Question: I need to update a List collection with a new List collection in a way that:
- -
Unfortunately, clearing the original List and rebuilding it from the new one is not an option because those already hold objects with important values/references I do not want to lose.
What I need to achieve can be summarized as follows:

I came up with 'some' solution which 'kind of' works, but I really don't like it and I am not sure how efficient this is...
'''
class MyClass{
int someInt;
String someString;
int rowID; // DB reference, cannot lose it...
...
}
public static List<MyClass> mergeMyClassLists(List<MyClass> origList, List<MyClass> newList){
Integer index[]= new Integer[origList.size()];
// Find the ones to remove from the old list
int c=0;
for(MyClass origMyClass:origList){
if(!hasMyClass(newList,origMyClass)) index[c] = origList.indexOf(origMyClass);
c++;
}
// Then remove them
for(int i:index){
if(index[i]!=null)
origList.remove(index[i]);
}
//Add new ones
for(MyClass newMyClass:newList){
if(!hasMyClass(origList,newMyClass)) origList.add(newMyClass);
}
return origList;
}
private static boolean hasMyClass(List<MyClass> myClassList, MyClass myClass){
for(MyClass mc:myClassList){
// Are they the same? based on my own criteria here
if(mc.someInt == myClass.someInt && mc.someString.equals(myClass.someString)) return true;
}
return false;
}
'''
I get the feeling I might be over-complicating the situation...
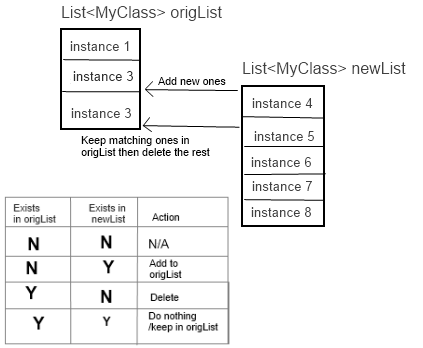
Answer: Override 'equals' and 'hashCode' in 'MyClass' to fit your requirements for equality.
Here is an example:
'''
public boolean equals(Object o) {
if( !(o instanceof MyClass) ) return false;
MyClass mc = (MyClass)o;
if(this.someInt != mc.someInt)
return false;
return (this.someString == null)
? mc.someString == null
: this.someString.equals(mc.someString);
}
public int hashCode() {
int hashCode = someInt;
if(someString != null)
hashCode ^= someString.hashCode();
return hashCode;
}
'''
When you've overridden those, it's as simple as this:
'''
origList.retainAll(newList);
newList.removeAll(origList);
origList.addAll(newList);
'''